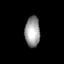
Tissue: lung
Cell type: Myeloid cells
Senescence score: 0.5881
Nuclear area (px): 441
Mean DAPI intensity: 157.93